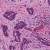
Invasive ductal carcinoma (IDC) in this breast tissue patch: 1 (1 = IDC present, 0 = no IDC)